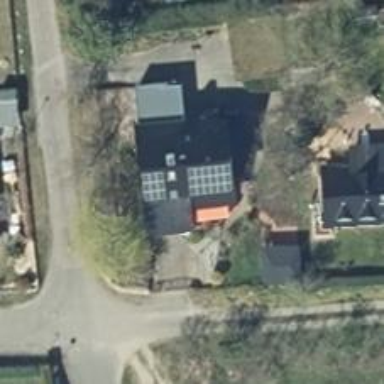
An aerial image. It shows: Solar photovoltaic panel generator producing electricity as small installation.